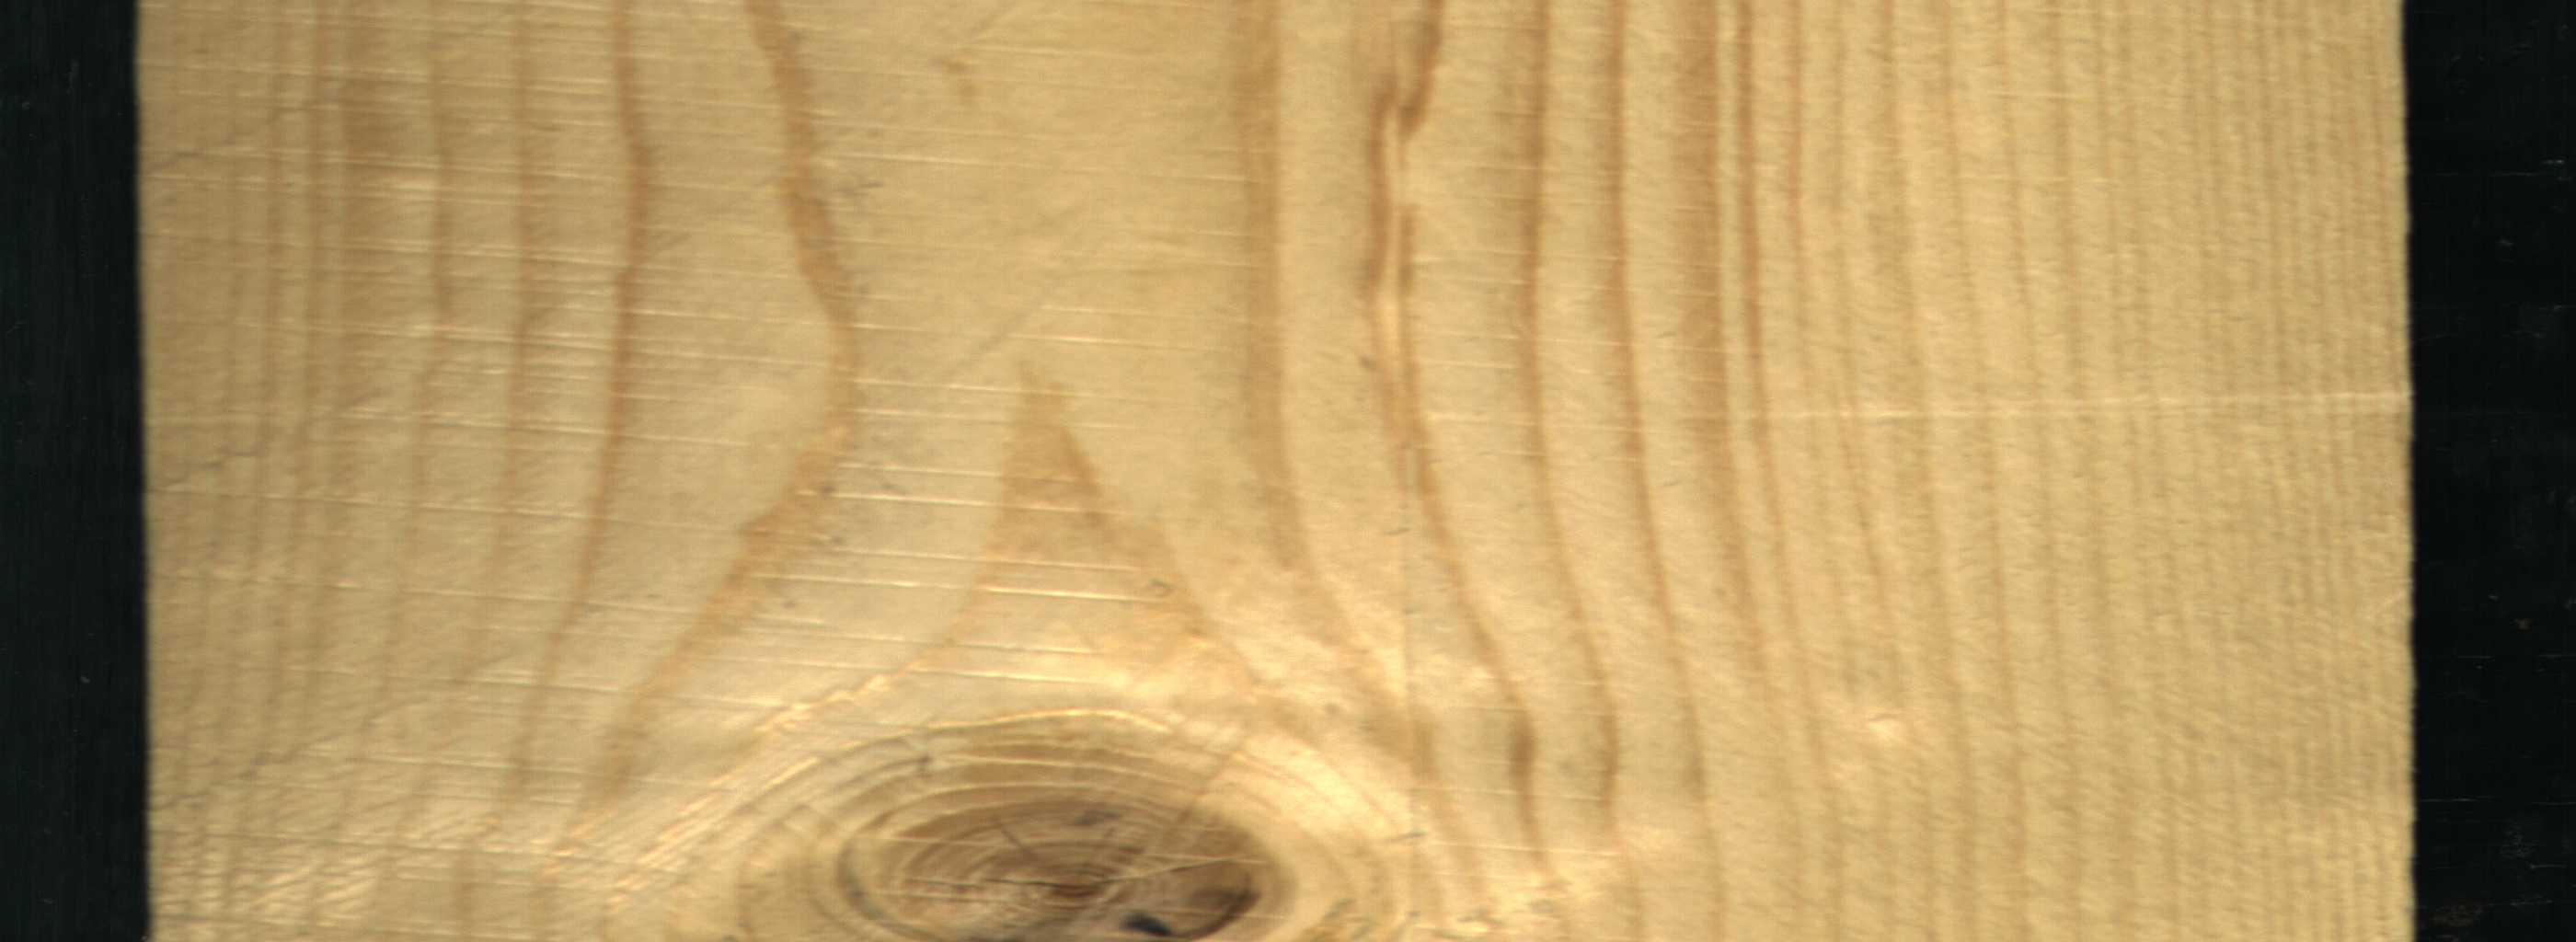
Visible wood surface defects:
Live_Knot